Question: I can't describe this problem but it happened after I restore a site collection from our development machine to the production server. I see the same error page also when I try to access the site collection.
I tried to set customErrors to Off on all web.config files on the server but no luck.
I deleted the Site collection and the web application of that site but nothing changed. other site collections are working just fine.
Please help.
This is what I see when trying to create a new Web Application.

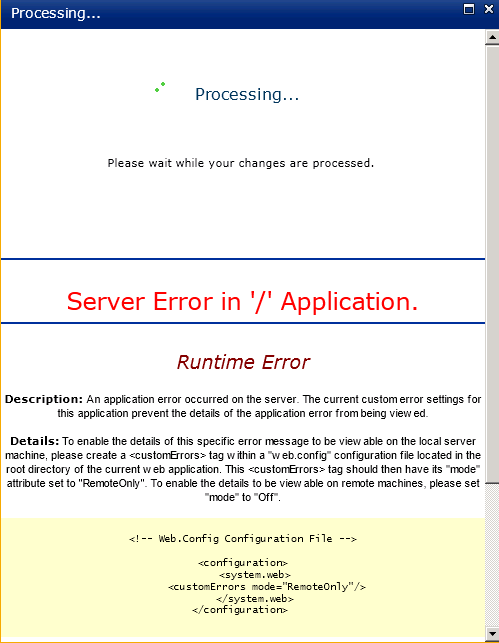
Answer: Maybe One reason is There is already a web application with the same name or same port in Central Application ,
Confirm that that is not the case?
You can try to follow steps given below:
Check 'status' of following service:
Navigate to 14 Hive/Bin path
'''
stsadm -o provisionservice -action stop -servicetype spwebservice
'''
'''
stsadm -o provisionservice -action start -servicetype spwebservice
'''
Hope this helps